Field crop: tomato
Growth stage: 1
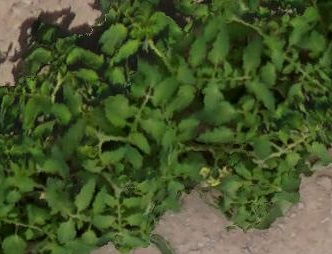
Species: tomato